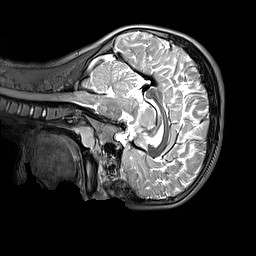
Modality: T2w
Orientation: sagittal
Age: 10
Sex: male
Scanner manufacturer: siemens
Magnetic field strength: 3 T
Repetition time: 3.2 s
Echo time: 0.408 s